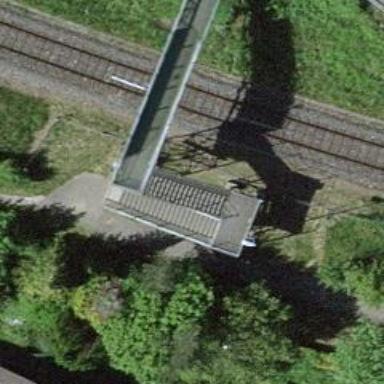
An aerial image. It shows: Bridge with metal steps and ramp.